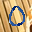
Label: 0